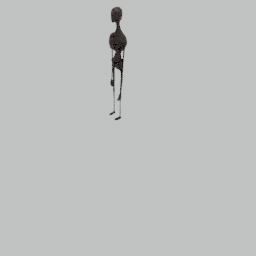
Label: people